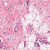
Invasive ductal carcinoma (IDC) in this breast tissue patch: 0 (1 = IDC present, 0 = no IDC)